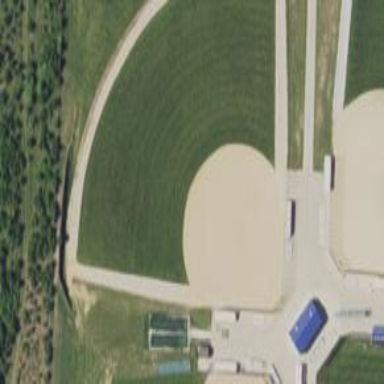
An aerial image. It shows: Baseball pitch for leisure and sports activities.